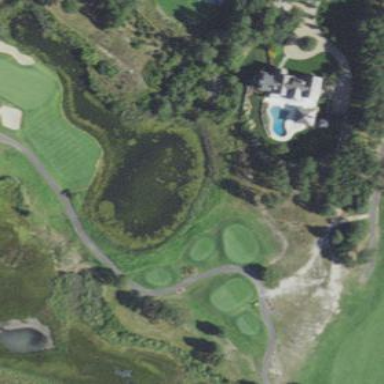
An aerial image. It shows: Water hazard on golf course.